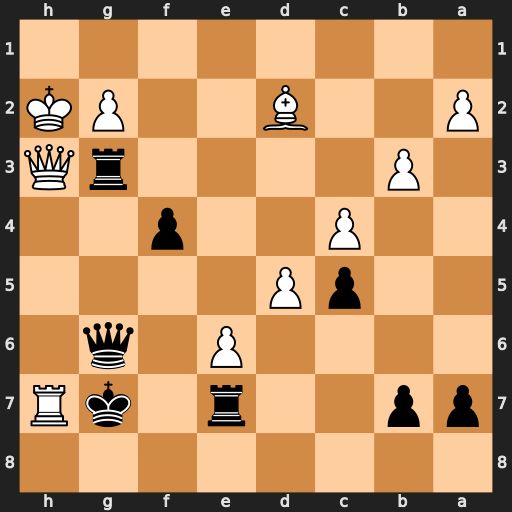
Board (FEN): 8/pp2r1kR/4P1q1/2pP4/2P2p2/1P4rQ/P2B2PK/8
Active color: b
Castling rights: -
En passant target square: -
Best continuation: Qxh7 Qxh7+ Kxh7